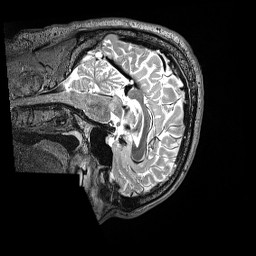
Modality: T2w
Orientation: sagittal
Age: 45
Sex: male
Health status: ill
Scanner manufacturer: siemens
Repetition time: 3.2 s
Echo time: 0.566 s